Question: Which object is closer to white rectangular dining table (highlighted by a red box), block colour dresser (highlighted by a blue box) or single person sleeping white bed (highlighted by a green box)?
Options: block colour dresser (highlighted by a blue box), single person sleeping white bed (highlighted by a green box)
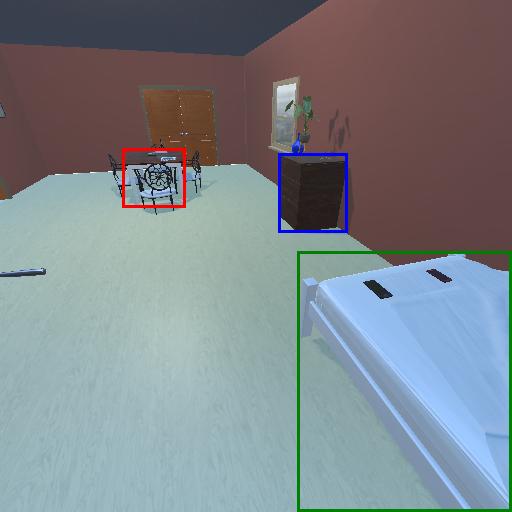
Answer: block colour dresser (highlighted by a blue box)